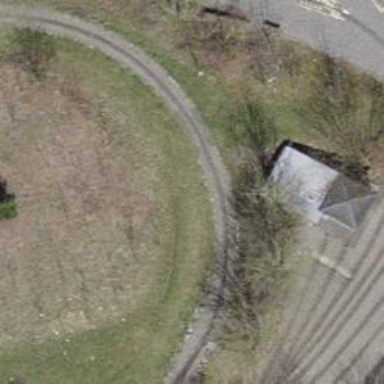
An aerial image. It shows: Miniature railway.